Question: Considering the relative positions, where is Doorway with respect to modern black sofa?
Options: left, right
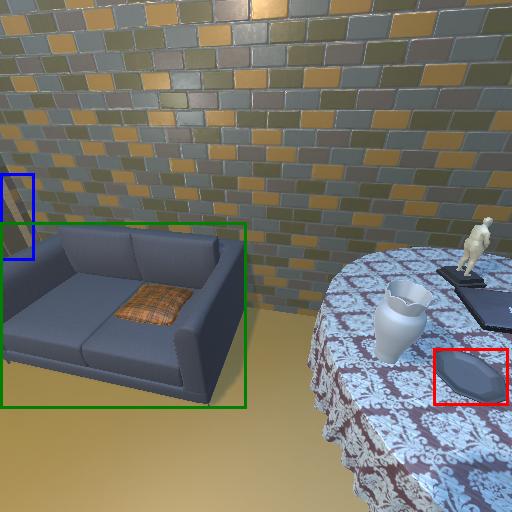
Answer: left